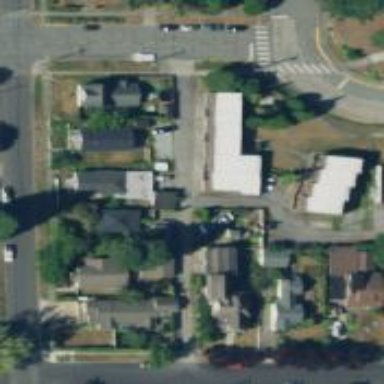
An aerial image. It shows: Alleyway designated as service road.